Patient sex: M
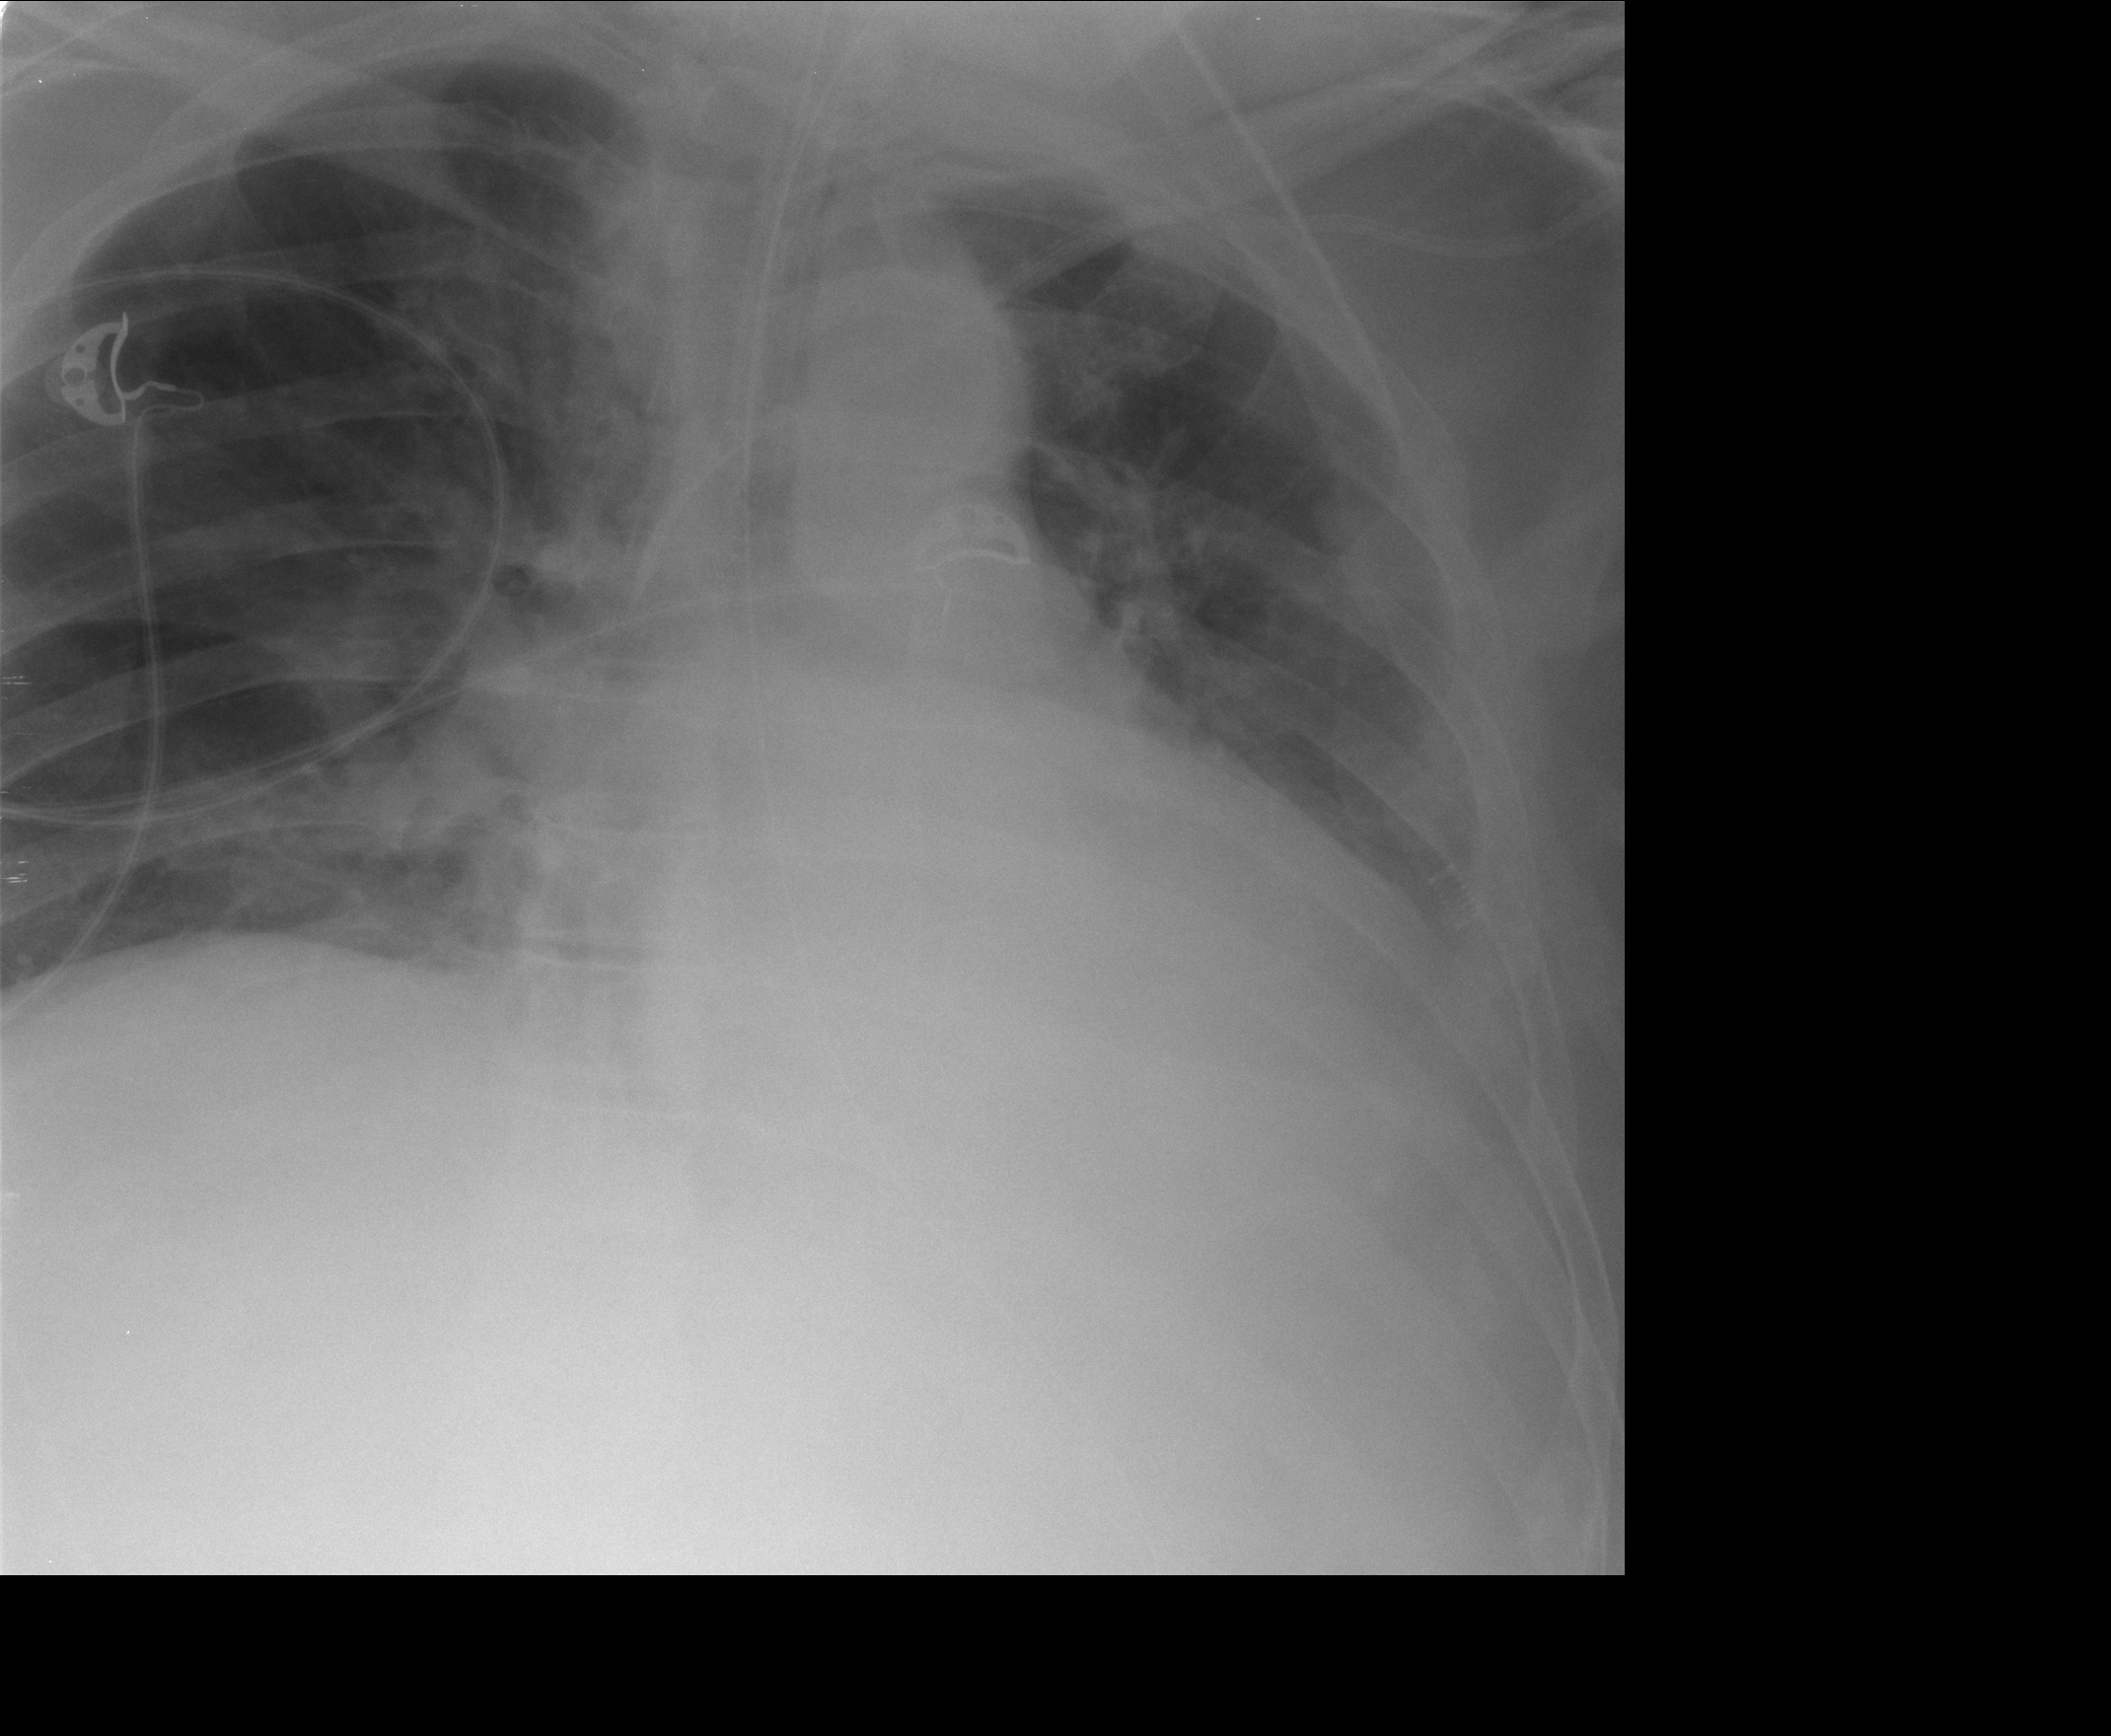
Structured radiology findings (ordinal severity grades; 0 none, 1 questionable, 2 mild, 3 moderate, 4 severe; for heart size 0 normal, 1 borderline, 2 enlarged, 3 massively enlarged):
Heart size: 0
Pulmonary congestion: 2
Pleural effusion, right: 0
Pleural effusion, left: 2
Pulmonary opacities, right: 0
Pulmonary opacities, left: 0
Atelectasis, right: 0
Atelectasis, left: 2